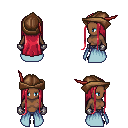
a pixel art fantasy rpg character, female body template, human, dark skin, overskirt, metal pants, ruby red extra-long hairstyle, leather cap, metal gloves, black slippers, four views (front, back, left, right), 2x2 character sprite sheet, small pixel art, hard edges, no anti-aliasing